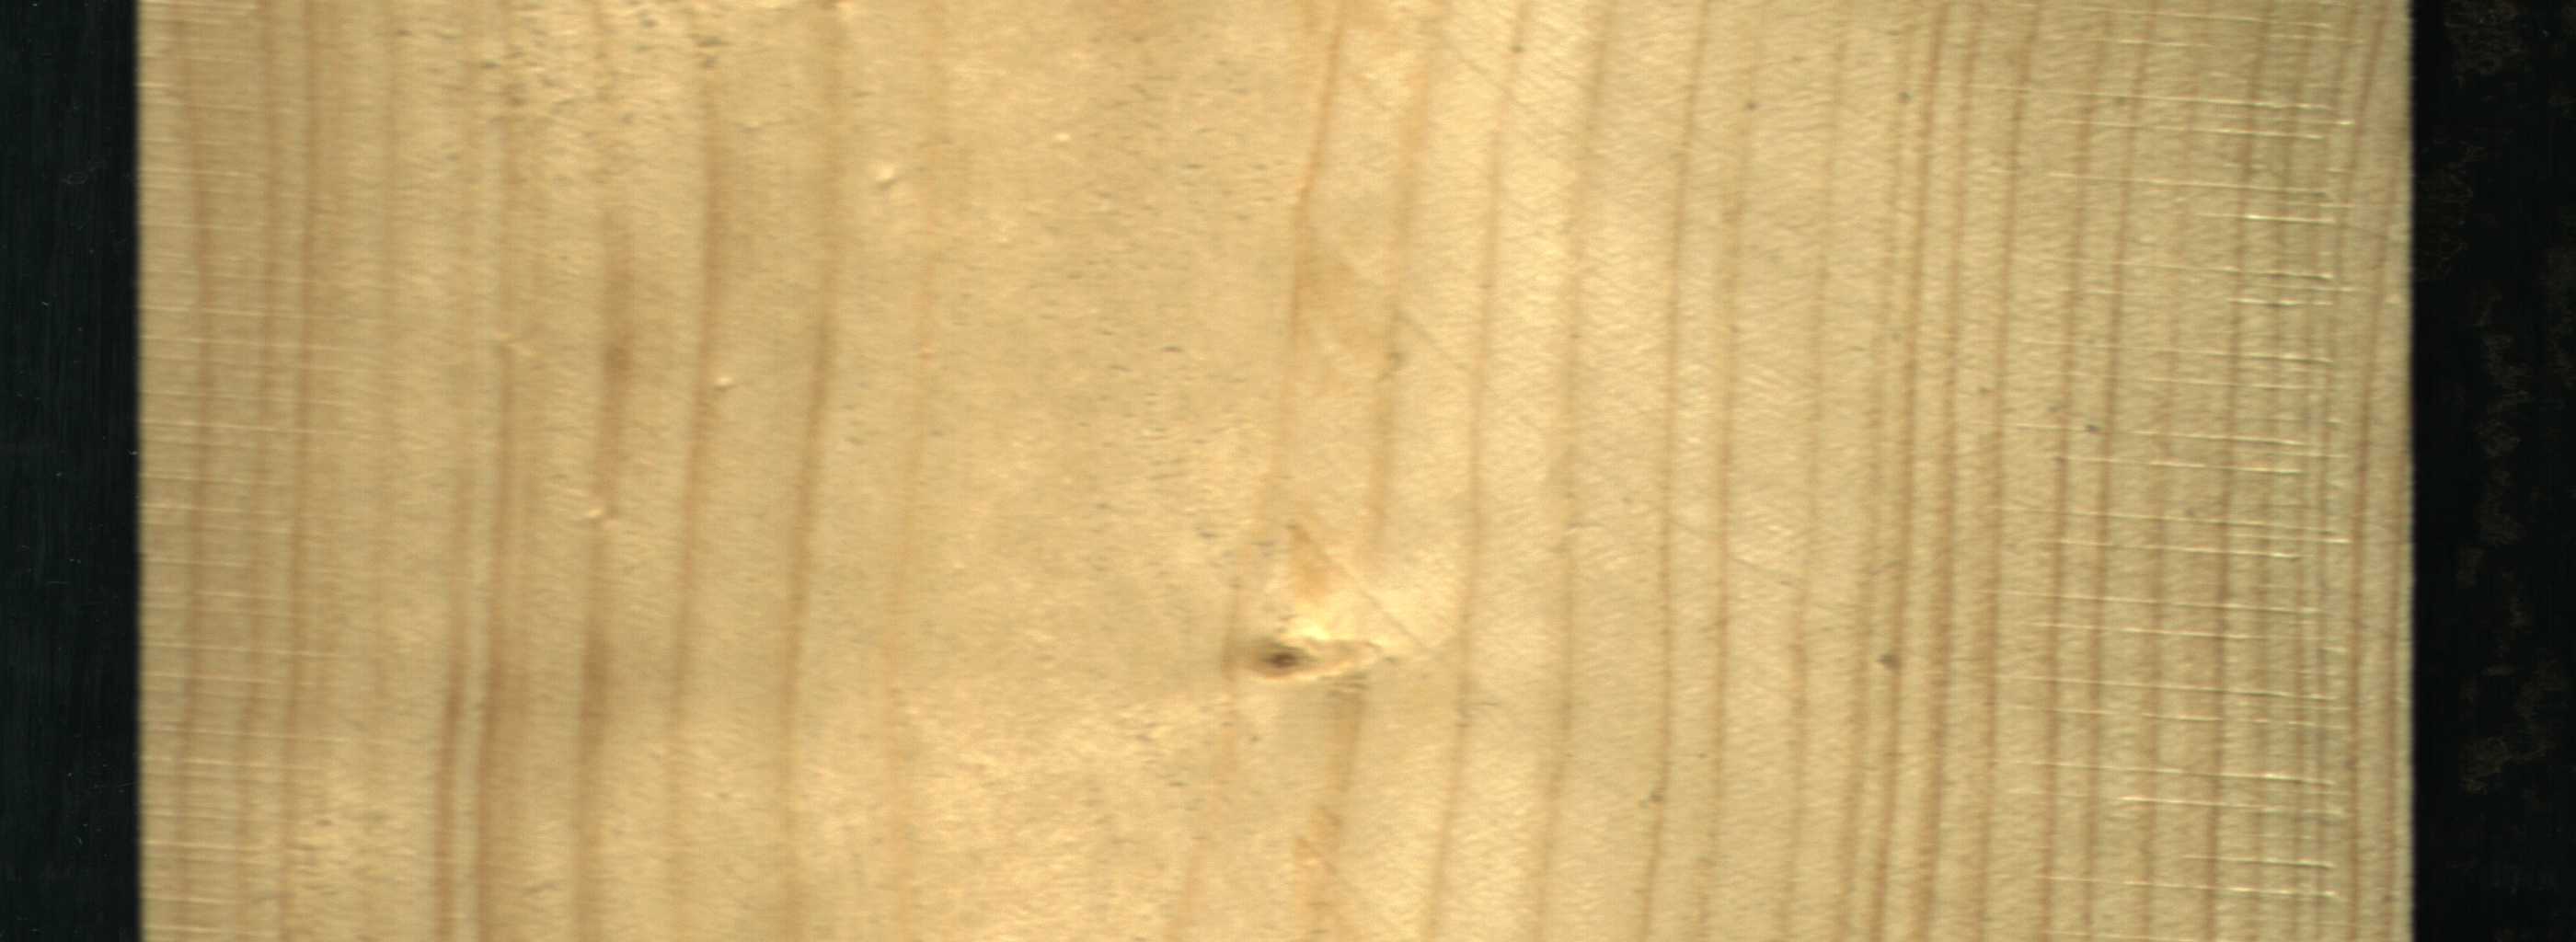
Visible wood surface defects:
Live_Knot